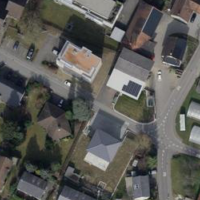
EUNIS habitat code: 54
Species observed at this site:
Vicia sepium